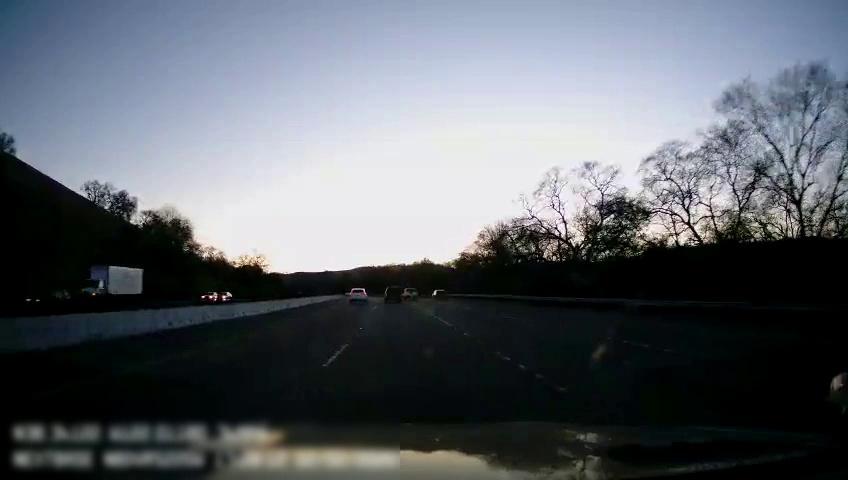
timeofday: Day
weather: Cloudy
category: Drivable Space
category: Vehicles | SUV
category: Vehicles | Van
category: Vehicles | Truck
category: Vehicles | SUV
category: Vehicles | Truck
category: Vehicles | Car
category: Vehicles | Truck
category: Vehicles | SUV
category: Vehicles | Car
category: Lanes | Current Lane
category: Lanes | Current Lane
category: Lanes | Alternate Lane